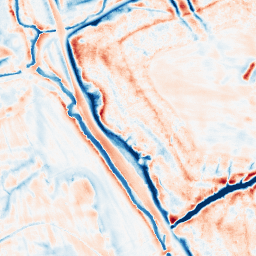
Category: edge_preserving
Decomposition family: bilateral
Decomposition parameters: d: 21
sigma_color: 100
sigma_space: 150
Upsampling method: quintic
Upsampling parameters: scale: 4
Upsampling scale: 4